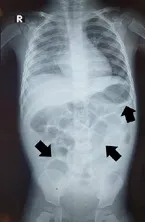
abdominal X-ray showed prominent small bowels with thickening bowel wall (arrow).
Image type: radiology (x_ray)